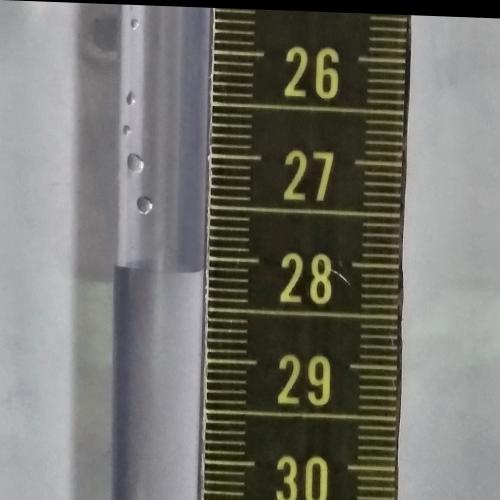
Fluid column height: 28.1 cm